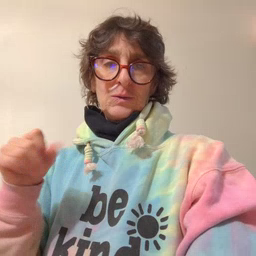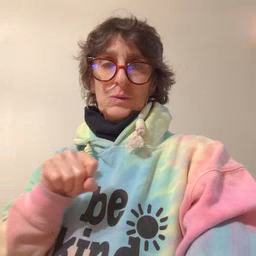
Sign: shoe